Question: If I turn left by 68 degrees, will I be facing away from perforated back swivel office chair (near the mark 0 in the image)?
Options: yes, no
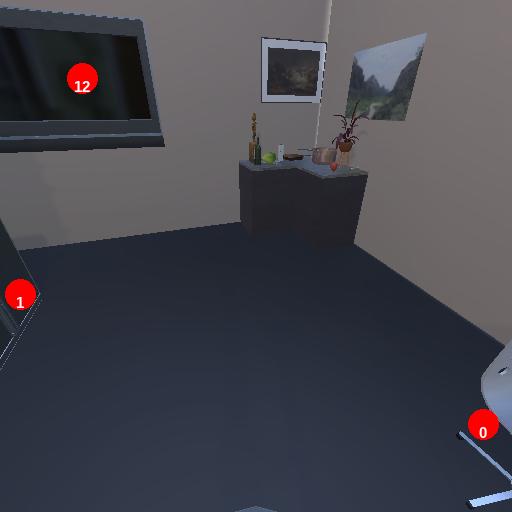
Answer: yes